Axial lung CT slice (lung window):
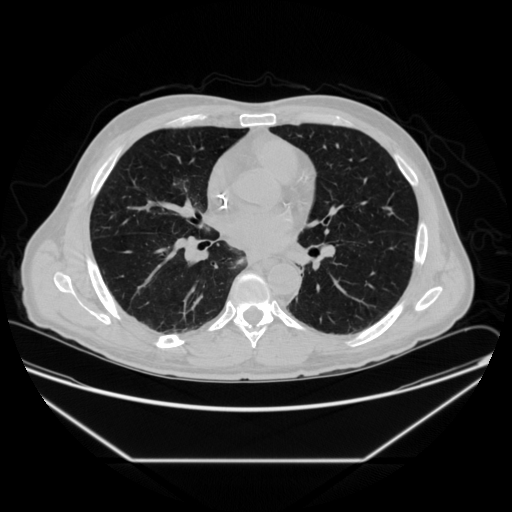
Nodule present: no